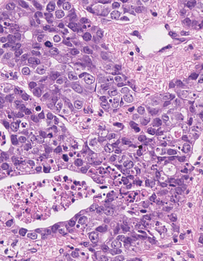
Tumor epithelial tissue: yes
Tumor-associated stroma tissue: yes
Normal tissue: no